Question: I've been trying to use <URL> package in my 8.1 phone app. It discovers the service that I'm looking for but none of the TXT records come back.
In iOS I'm using NSNetServiceBrowser and for Android, JmDNS. Both give me everything I need, so I know it isn't the service.
This is the code I'm using:
'''
public async Task StartDiscovery()
{
Action<IZeroconfHost> callback = new Action<IZeroconfHost>((IZeroconfHost host) =>
{
Debug.WriteLine(host.Services.Count);
});
IReadOnlyList<IZeroconfHost> results =
await ZeroconfResolver.ResolveAsync(SERVICE_TYPE, new TimeSpan(0, 0, 10), 4, 2000, callback);
Debug.WriteLine(results);
}
'''
When I set a break point in my callback, this is what I see.

I'm not sure if I'm doing something wrong or if the library doesn't handle my situation. Either way, any help would be greatly appreciated.
: I posted an issue at the Zeroconf GitHub repo a couple of days ago but haven't received a response.
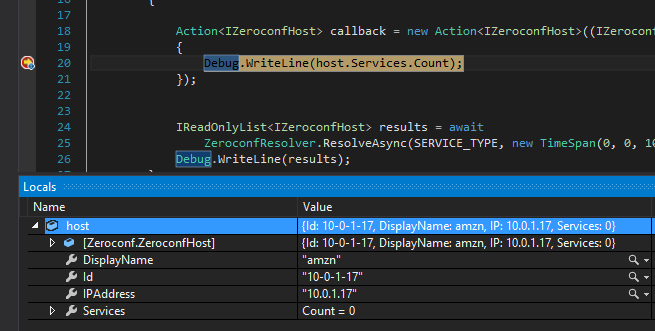
Answer: Instead of using the NuGet package, I pulled the code into my project and set a few breakpoints.
In ZeroconfResolver.cs, when I change Additionals to Answers I get the txt records for my service.
ZeroconfResolver.cs line 249
'''
// Get the matching service records
var serviceRecords = response.Answers
.Where(r => r.NAME == ptrRec.PTRDNAME)
.Select(r => r.RECORD)
.ToList();
'''
Merging the Additionals and Answers lists is a better way to go.
'''
List<RR> resourceRecords = new List<RR>().Union(response.Answers).Union(response.Additionals).ToList();
// Get the matching service records
var serviceRecords = resourceRecords
.Where(r => r.NAME == ptrRec.PTRDNAME)
.Select(r => r.RECORD)
.ToList();
'''